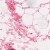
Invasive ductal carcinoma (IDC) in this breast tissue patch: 0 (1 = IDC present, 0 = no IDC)